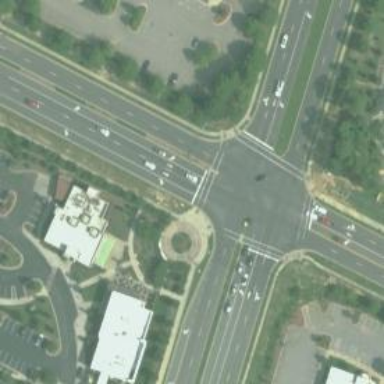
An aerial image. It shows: Marked crossing on the road.